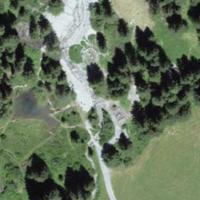
EUNIS habitat code: 43
Species observed at this site:
Pimpinella major
Ichthyosaura alpestris
Cruciata laevipes
Cirsium palustre
Phyteuma orbiculare